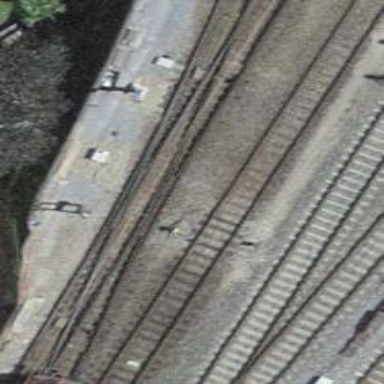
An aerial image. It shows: Rail yard with electrified contact lines for the railway.